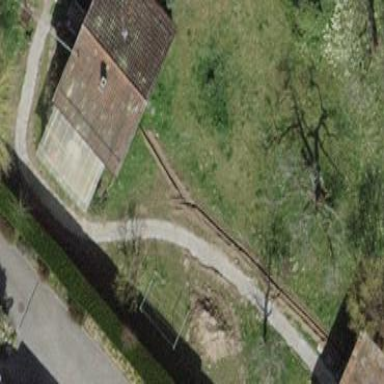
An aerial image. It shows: Garden enclosed by fence.